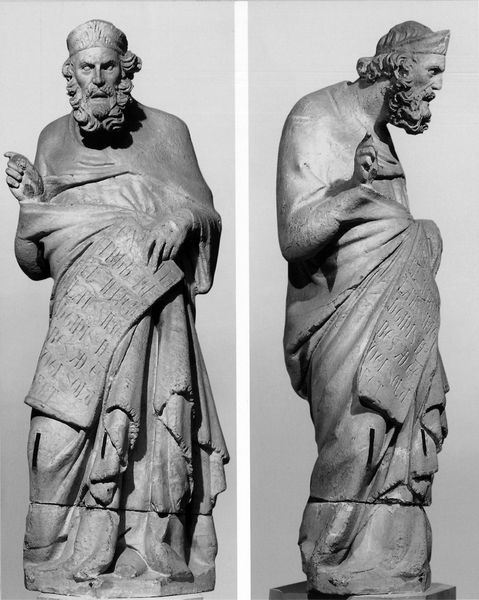
Titel: Siena, Domopera, Plato vor der Domfassade
Künstler: Giovanni Pisano
Standort: Siena (EU - I - Toskana)
Schlagwörter: mann, umhang, geste, hut, blick, alt, bart, mütze, halten, sockel, stein, gewand, haare, mantel, skulptur, statue, papier, kaiser, könig, tafel, inschrift, bildhauerei, plastik, zeigen, moses, denkmal, herrscher, heiliger, prophet, standbild, buckel, schriftband, zeigegestus, beschädigt, verkröpft, raumgreifend, 1100, musealisierung, teie